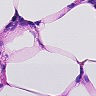
Metastatic tissue present: no